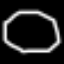
Label: octagon